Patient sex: F
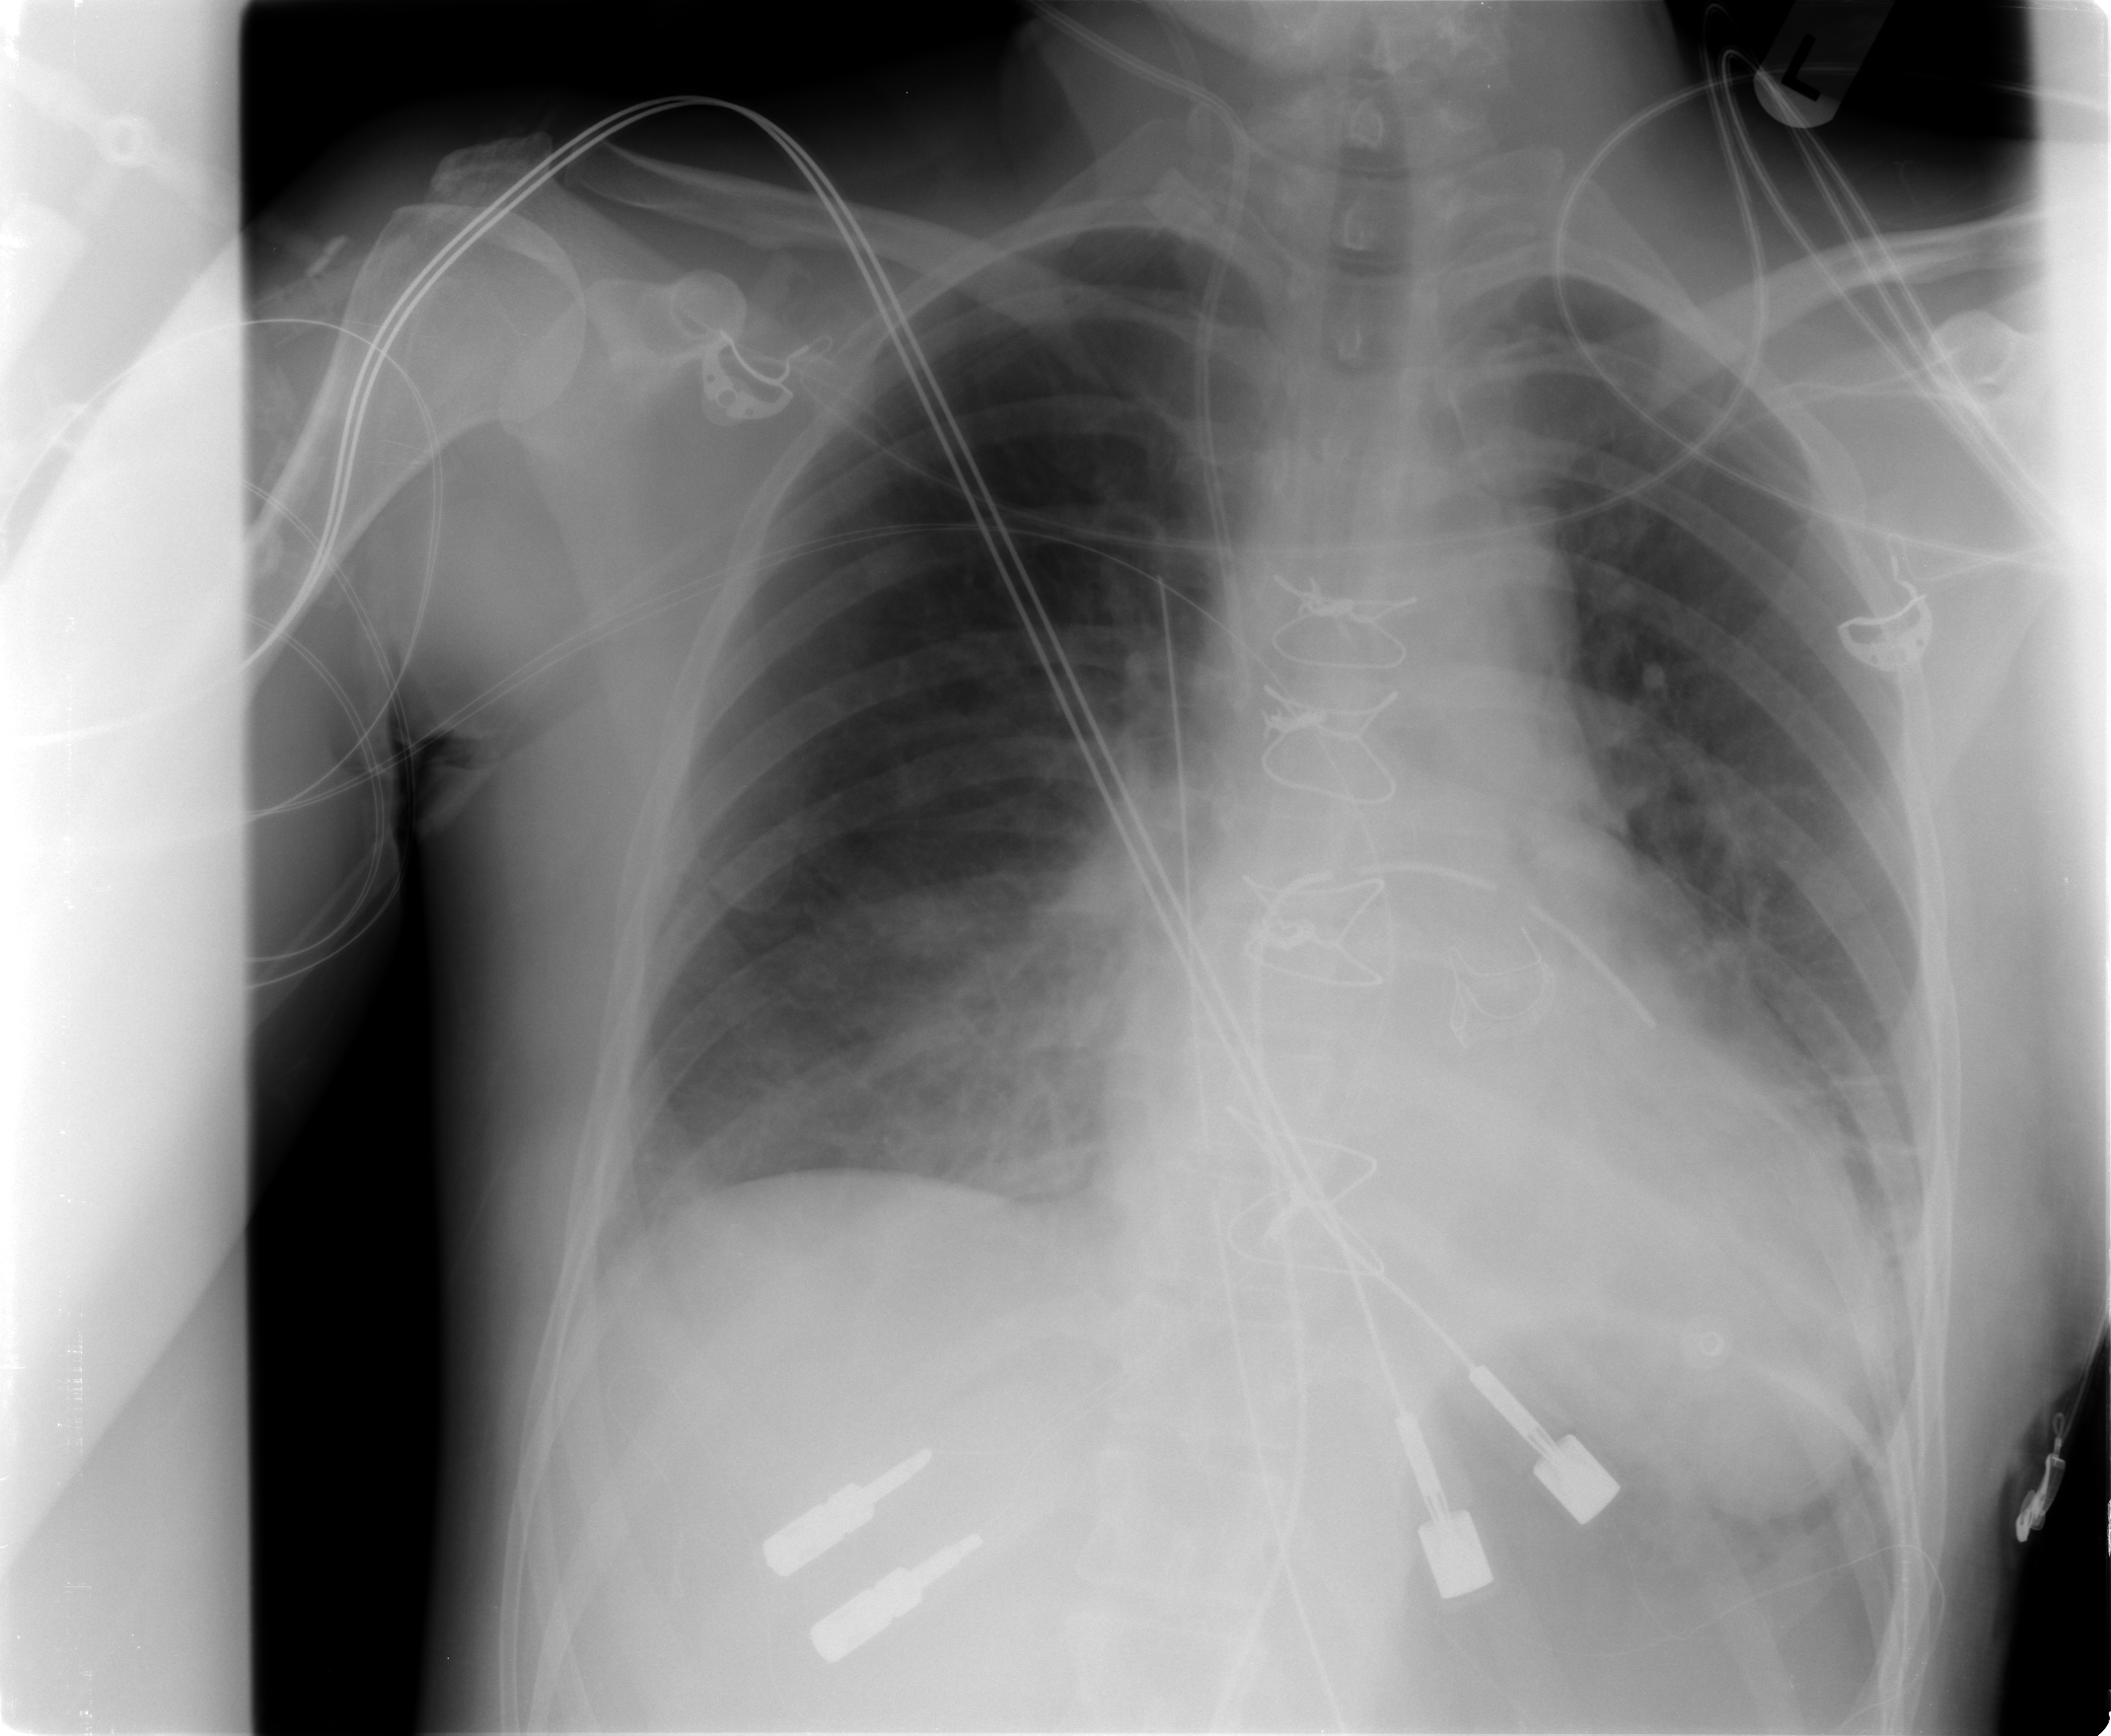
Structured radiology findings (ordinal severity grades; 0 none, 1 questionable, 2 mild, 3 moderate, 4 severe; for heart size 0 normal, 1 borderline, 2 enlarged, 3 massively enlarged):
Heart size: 2
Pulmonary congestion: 2
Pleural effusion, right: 1
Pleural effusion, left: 1
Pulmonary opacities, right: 1
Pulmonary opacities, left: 0
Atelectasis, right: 2
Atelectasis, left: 2